Question: So I have the following example image...I have the idea that this image would start off without the green tint. When the user mouses over this area it would turn green as well as be a link.

I have several areas, this is just an example.
I was thinking I could split the image up into several slices and align them with divs to form the picture,
then use a mouse over for each slice to have it change to green tint.
Is there a better method?
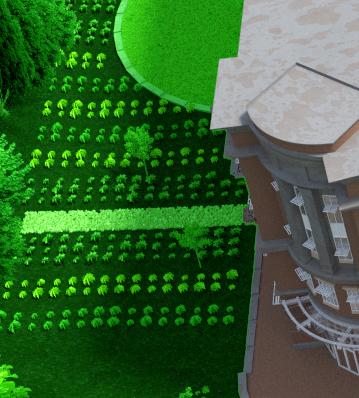
Answer: <URL>
ImageMapster is a jQuery plugin that lets you activate HTML image maps without using Flash. It works just about everywhere that Javascript does, including modern browsers, Internet Explorer 6, and mobile devices like iPads, iPhones and Android.